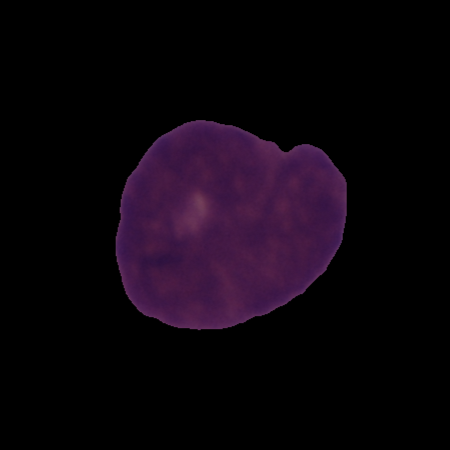
Label: cancer